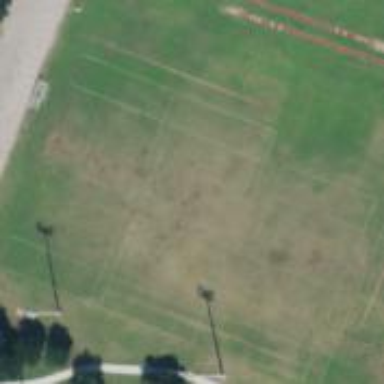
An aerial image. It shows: Soccer pitch for leisure land activities.